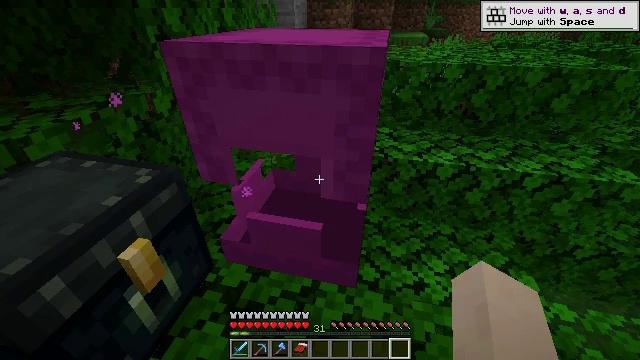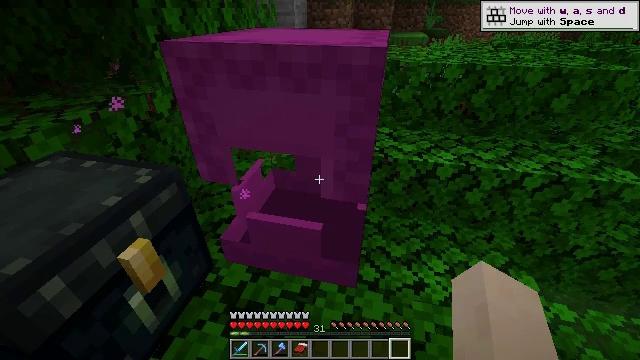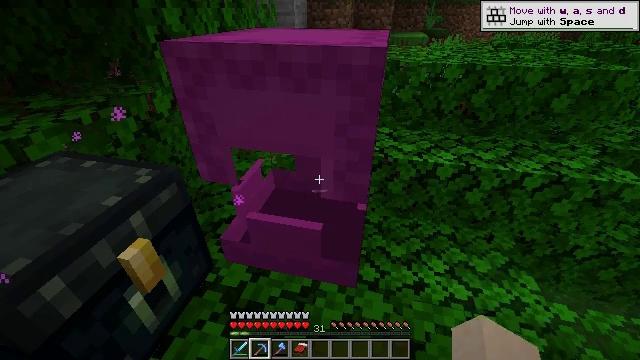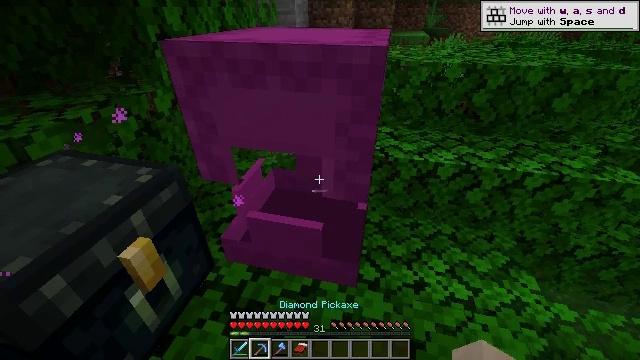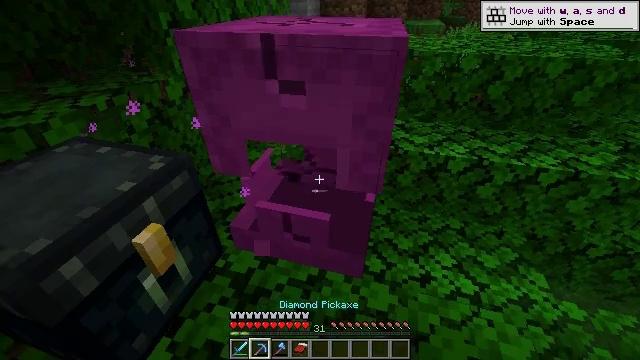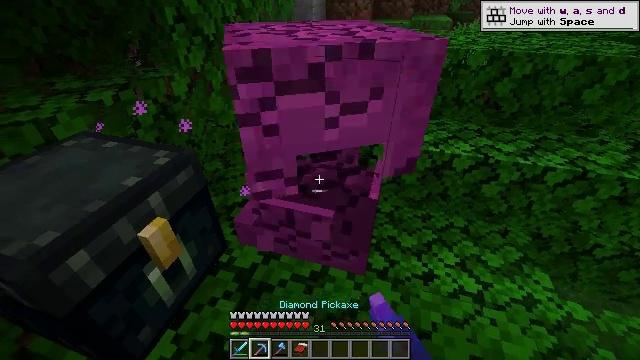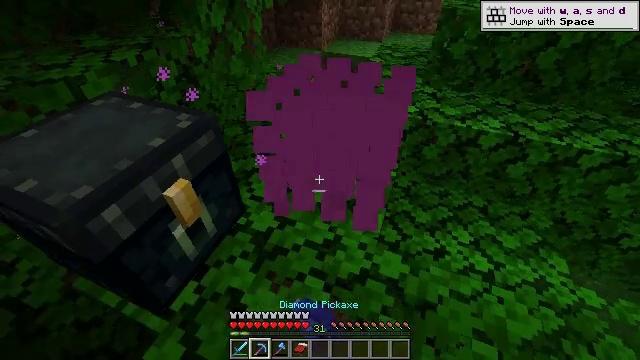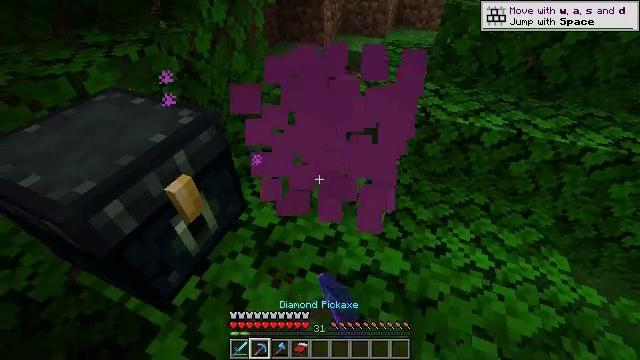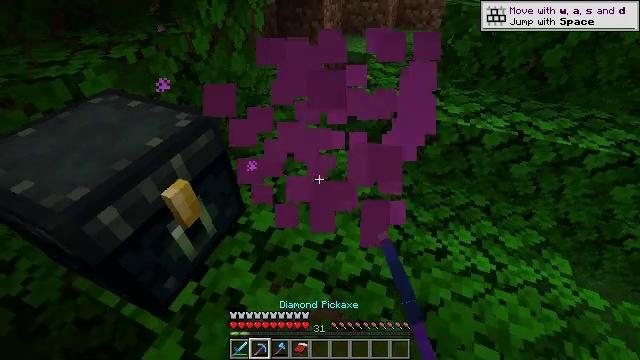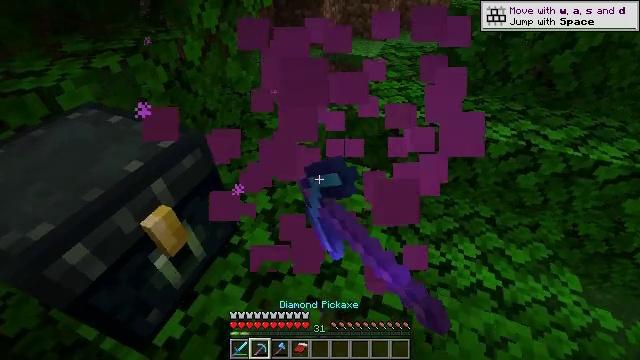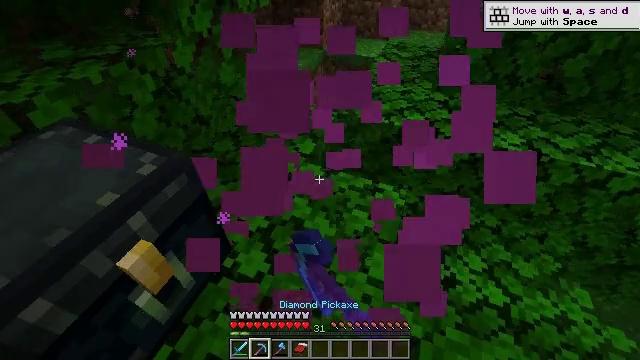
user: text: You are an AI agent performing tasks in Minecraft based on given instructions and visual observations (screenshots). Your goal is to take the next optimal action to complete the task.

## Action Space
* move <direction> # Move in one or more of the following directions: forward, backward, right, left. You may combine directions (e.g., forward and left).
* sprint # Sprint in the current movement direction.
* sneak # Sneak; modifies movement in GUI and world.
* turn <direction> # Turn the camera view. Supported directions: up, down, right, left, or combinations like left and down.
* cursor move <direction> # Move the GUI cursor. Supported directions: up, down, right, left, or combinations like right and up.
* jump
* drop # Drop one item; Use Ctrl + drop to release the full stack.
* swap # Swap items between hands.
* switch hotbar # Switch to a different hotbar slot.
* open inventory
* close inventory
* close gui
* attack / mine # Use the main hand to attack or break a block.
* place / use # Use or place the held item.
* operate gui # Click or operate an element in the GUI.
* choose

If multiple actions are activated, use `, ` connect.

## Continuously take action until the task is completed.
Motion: motion action
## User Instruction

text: Break the magenta shulker box to pick it up.
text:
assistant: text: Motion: no_op
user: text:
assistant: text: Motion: switch to hotbar 2
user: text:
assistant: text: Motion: switch to hotbar 2
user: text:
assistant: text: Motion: turn left and down, attack / mine, switch to hotbar 2
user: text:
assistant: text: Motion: turn left, attack / mine
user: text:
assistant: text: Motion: turn left and down, attack / mine
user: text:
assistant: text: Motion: attack / mine
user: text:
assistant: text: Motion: move forward, attack / mine
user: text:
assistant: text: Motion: move forward, attack / mine
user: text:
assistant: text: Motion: move forward, attack / mine
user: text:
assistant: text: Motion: no_op